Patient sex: F
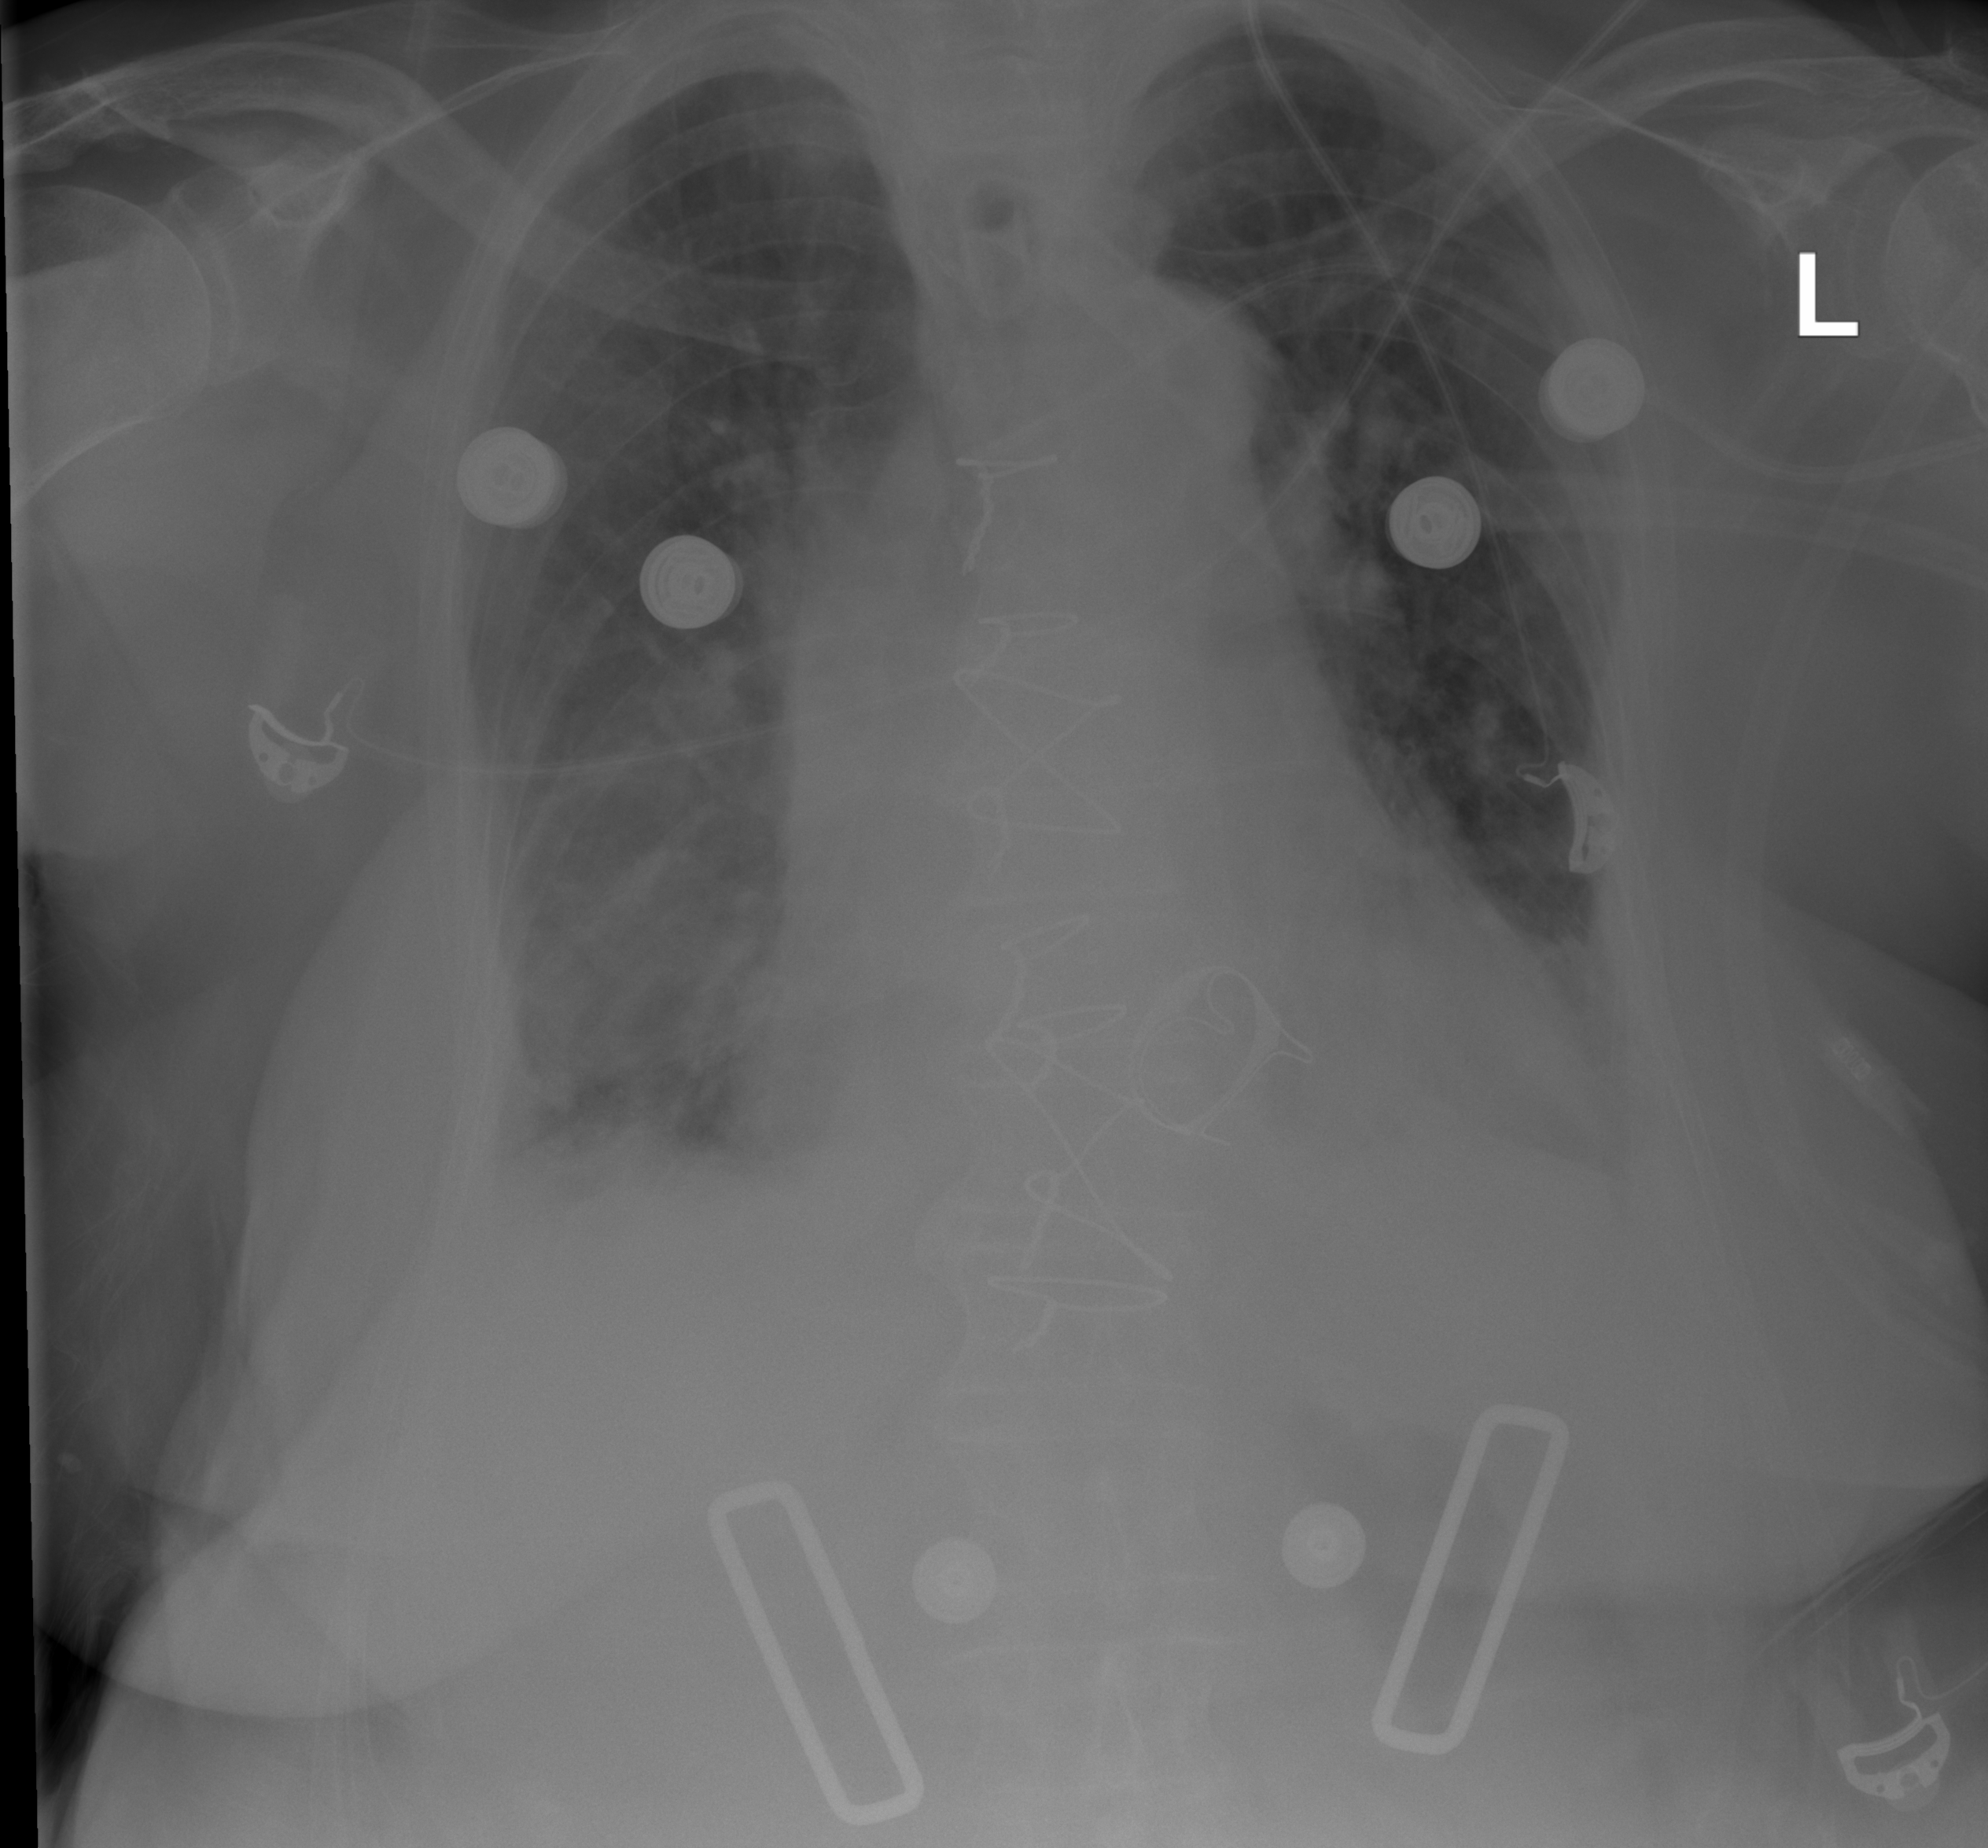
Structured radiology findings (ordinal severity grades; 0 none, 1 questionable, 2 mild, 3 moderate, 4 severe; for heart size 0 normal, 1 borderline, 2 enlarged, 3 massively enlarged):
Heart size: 2
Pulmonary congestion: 2
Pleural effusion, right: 2
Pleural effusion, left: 2
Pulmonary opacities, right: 2
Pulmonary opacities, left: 0
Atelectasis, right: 0
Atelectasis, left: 0